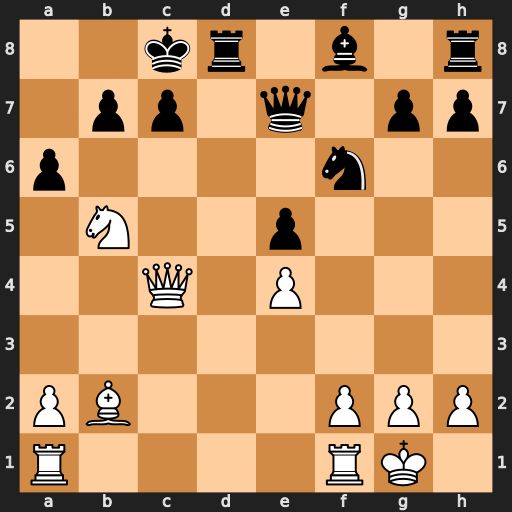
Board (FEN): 2kr1b1r/1pp1q1pp/p4n2/1N2p3/2Q1P3/8/PB3PPP/R4RK1
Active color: w
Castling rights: -
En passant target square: -
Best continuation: Na7+ Kb8 Nc6+ bxc6 Qxa6